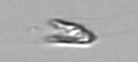
Label: Chrysochromulina_lanceolata